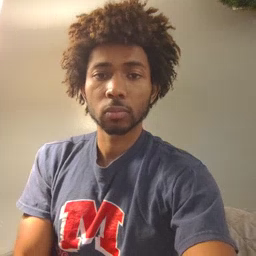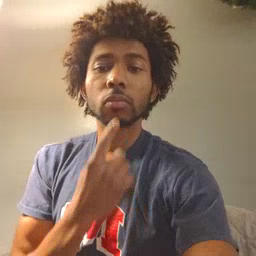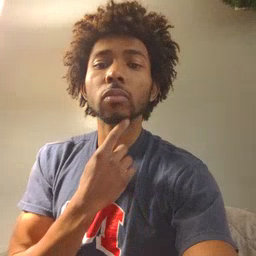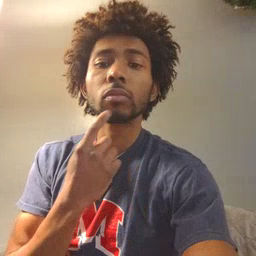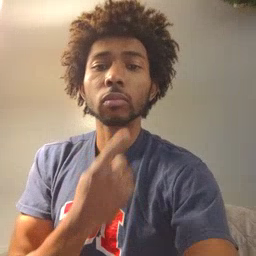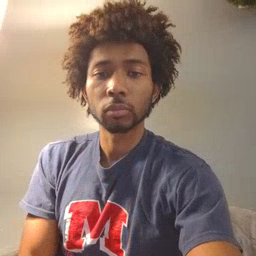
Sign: chin